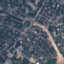
Land use / land cover: Residential